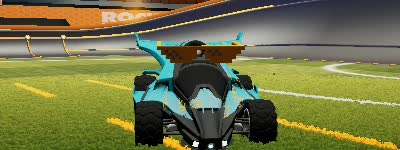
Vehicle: aftershock